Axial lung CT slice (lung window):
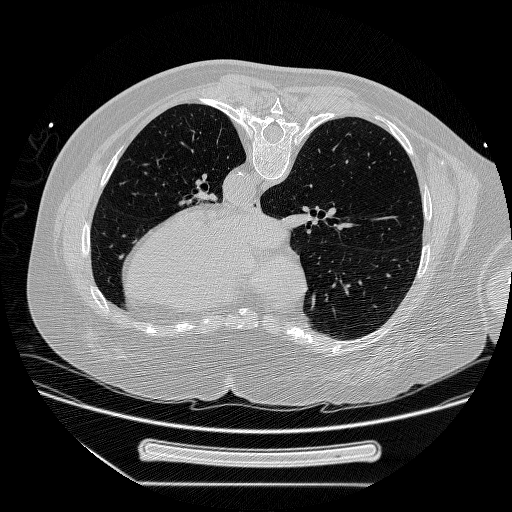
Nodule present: no